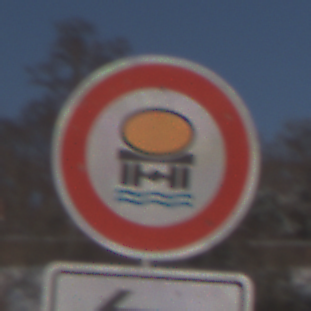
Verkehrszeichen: VerbotFahrzeugeWassergefaehrdenderLadung
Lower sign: RichtungsangabeDurchPfeile2
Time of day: MorningAfternoon
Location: Outdoor (Nature)
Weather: PartlyCloudy
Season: Winter
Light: Natural